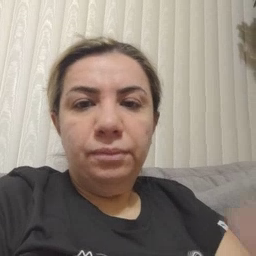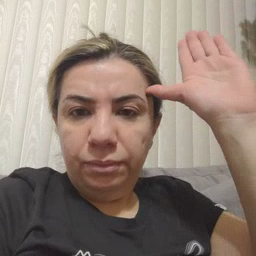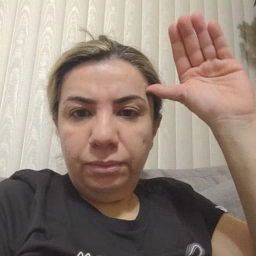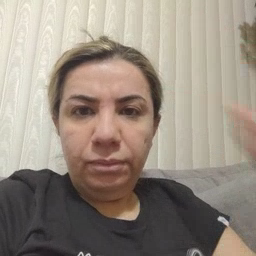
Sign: donkey